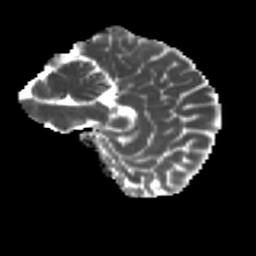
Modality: MD
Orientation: sagittal
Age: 55
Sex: female
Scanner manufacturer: ge
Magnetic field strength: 3 T
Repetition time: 7.8 s
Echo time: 0.0609 s